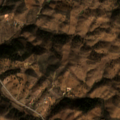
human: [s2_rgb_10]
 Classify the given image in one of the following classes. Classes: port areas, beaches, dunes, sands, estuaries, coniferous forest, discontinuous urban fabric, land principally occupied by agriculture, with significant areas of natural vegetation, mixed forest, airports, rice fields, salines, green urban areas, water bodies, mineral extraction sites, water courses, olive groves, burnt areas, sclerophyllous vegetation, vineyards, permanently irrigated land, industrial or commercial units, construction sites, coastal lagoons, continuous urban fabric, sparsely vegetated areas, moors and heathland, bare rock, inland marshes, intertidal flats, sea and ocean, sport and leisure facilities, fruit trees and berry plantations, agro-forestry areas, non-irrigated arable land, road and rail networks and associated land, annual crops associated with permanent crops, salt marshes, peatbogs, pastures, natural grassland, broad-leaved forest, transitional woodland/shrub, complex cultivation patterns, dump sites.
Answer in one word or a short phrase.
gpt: land principally occupied by agriculture, with significant areas of natural vegetation, agro-forestry areas, transitional woodland/shrub